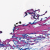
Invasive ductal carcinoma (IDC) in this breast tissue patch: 0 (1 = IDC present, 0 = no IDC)